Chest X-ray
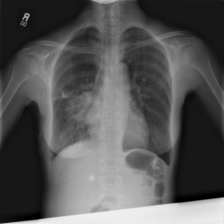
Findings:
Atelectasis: negative
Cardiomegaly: negative
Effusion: negative
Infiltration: positive
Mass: negative
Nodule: negative
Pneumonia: negative
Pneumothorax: positive
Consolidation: negative
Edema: negative
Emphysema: negative
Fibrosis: negative
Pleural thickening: negative
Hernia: negative